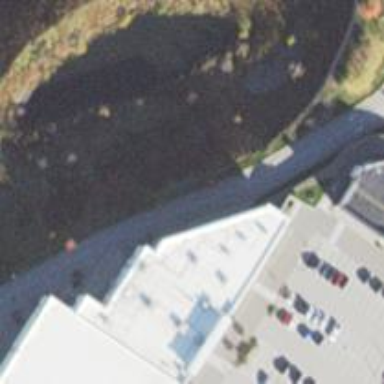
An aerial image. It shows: Intermittent water feature.